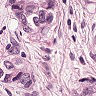
Metastatic tissue present: yes